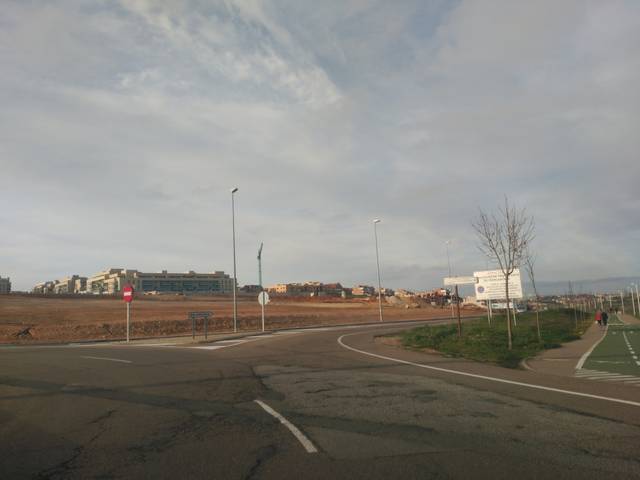
Region: Spain
Coordinates: 40.943, -5.68